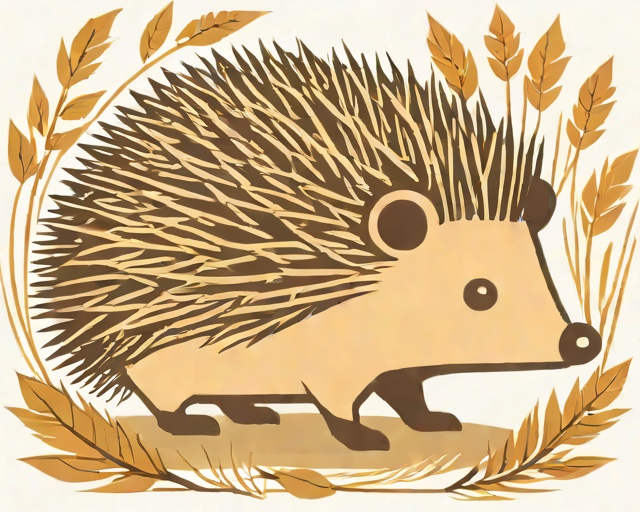
Category: Pets